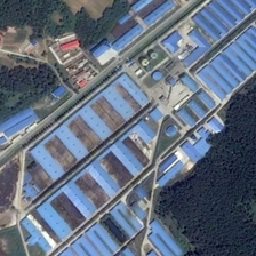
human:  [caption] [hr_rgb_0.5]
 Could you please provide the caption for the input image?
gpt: A row of factories with a blue roof is built beside the road through the woods.

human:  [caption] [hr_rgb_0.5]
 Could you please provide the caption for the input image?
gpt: Rows of blue roofed factories are built next to a forest that the road passes through.

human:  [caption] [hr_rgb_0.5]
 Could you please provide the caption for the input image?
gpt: the blue workshops arranged as roadblock is near a forest .

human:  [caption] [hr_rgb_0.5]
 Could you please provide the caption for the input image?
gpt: rows of factory buildings are separated by straight roads next to a woods .

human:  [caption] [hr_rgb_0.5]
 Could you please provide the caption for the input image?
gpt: many blue roof industrial buildings are near some green trees .